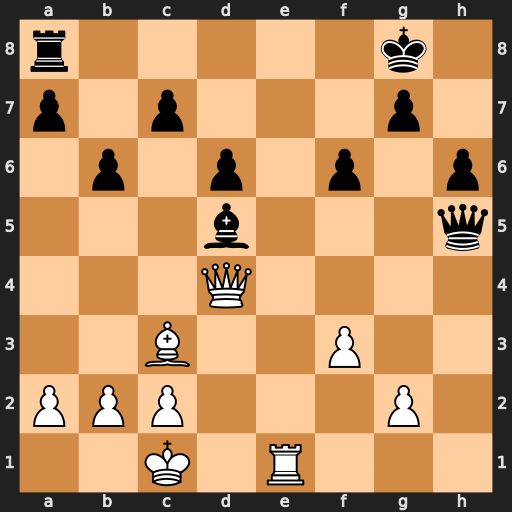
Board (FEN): r5k1/p1p3p1/1p1p1p1p/3b3q/3Q4/2B2P2/PPP3P1/2K1R3
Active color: w
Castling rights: -
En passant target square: -
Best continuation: g4 Qf7 Re7 Qxe7 Qxd5+ Kh7 Qxa8 Qe3+ Kd1